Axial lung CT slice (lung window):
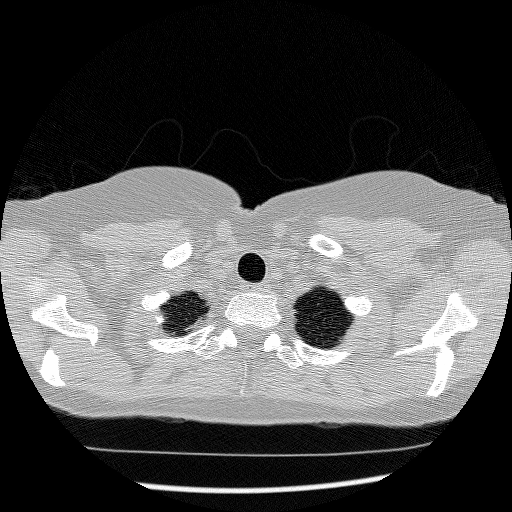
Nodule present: no